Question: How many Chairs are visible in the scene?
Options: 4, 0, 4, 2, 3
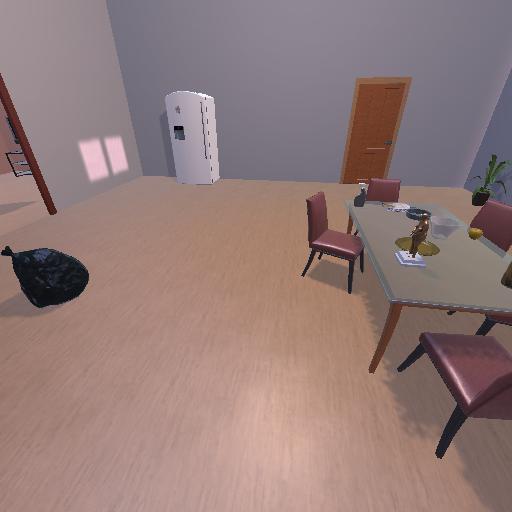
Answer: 4